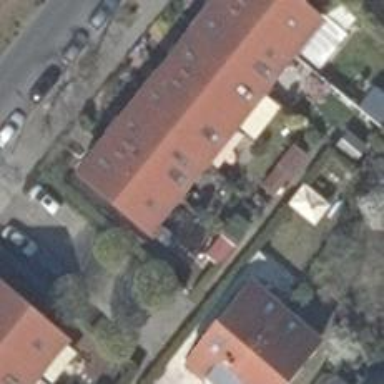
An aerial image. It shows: Terrace building.